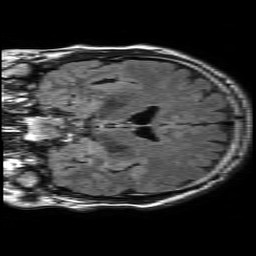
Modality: FLAIR
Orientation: coronal
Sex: male
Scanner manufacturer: philips
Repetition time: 11 s
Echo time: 0.125 s